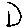
Label: moon